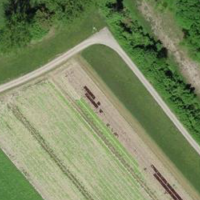
EUNIS habitat code: 52
Species observed at this site:
Anacamptis pyramidalis
Silene nutans